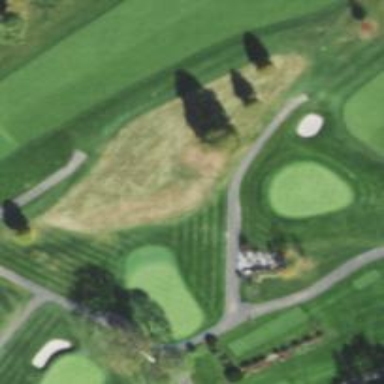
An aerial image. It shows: Pathway for golfing.